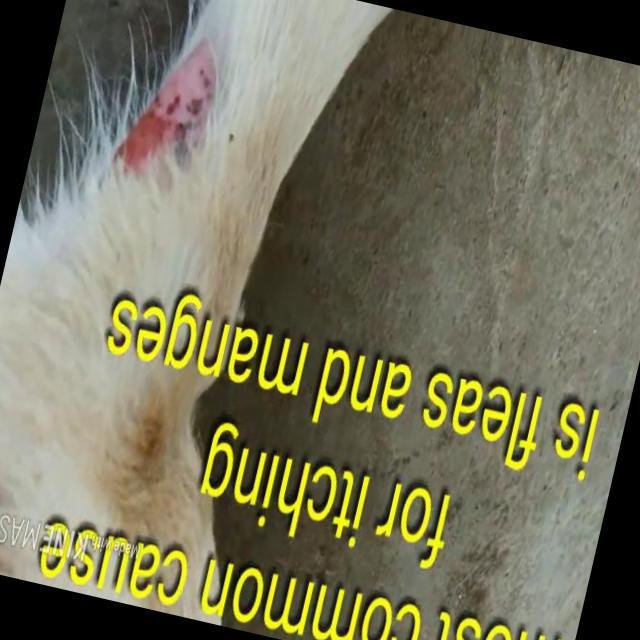
Canine dermatitis — inflammation of the skin presenting with erythema, pruritus, papules, and excoriation. May be allergic, contact, or atopic in origin.